Interaction volume radius: 10 \u00c5
Interaction volume height: 10 \u00c5
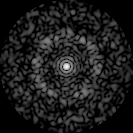
Disorder parameter: 0.8476